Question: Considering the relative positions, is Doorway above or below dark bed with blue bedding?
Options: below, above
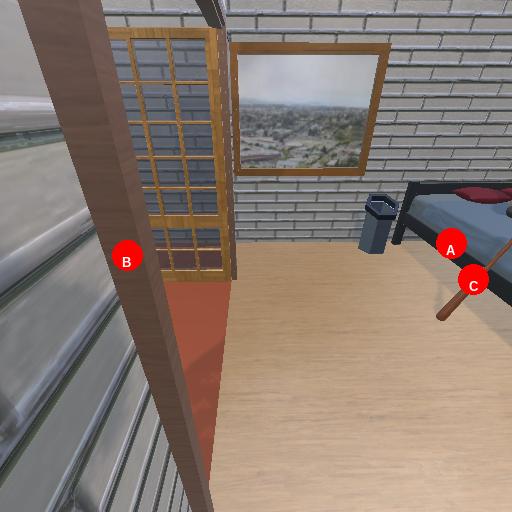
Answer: below